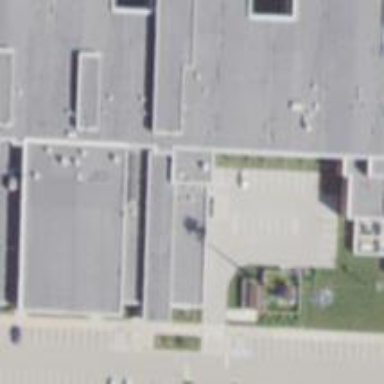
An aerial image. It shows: School building.